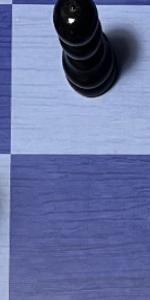
Label: Empty